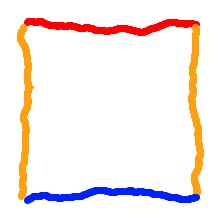
Shape: square